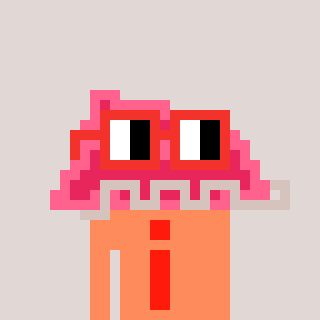
a pixel art character with square red glasses, a retainer-shaped head and a peachy-colored body on a warm background